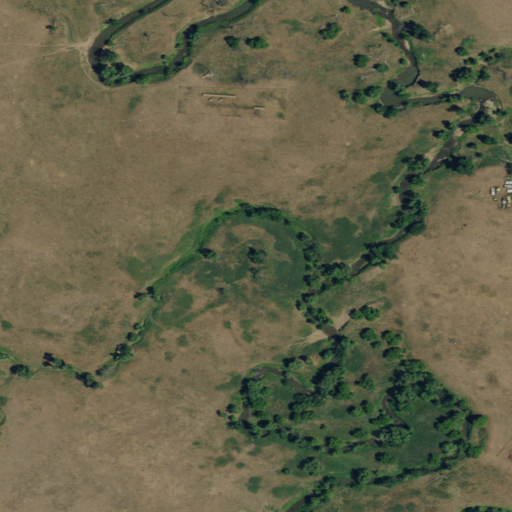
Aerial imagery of valley in South Dakota named School Section Draw containing grassland, woody wetlands, and herbaceous wetlands